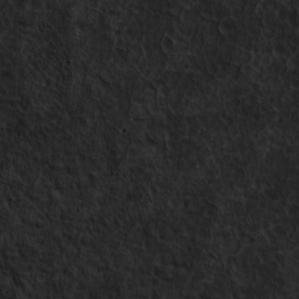
Label: non_frost